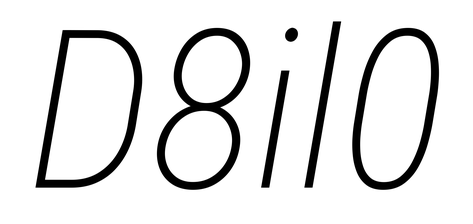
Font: Roboto-Italic_Condensed_ExtraLight_Italic